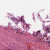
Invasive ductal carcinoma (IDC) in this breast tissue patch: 0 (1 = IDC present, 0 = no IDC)